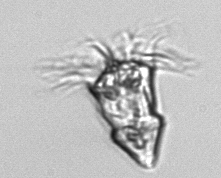
Label: Strombidium_inclinatum